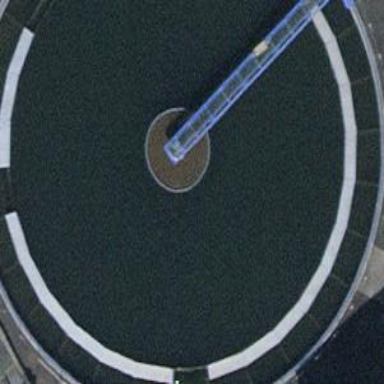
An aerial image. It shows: Image of wastewater.